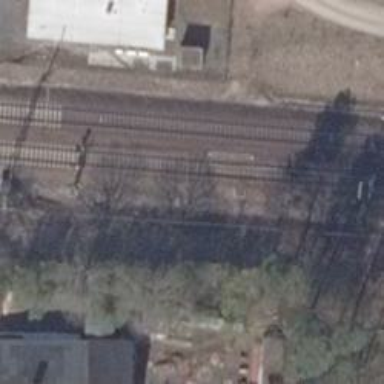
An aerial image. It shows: Railway signal.